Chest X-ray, PA view. Patient: 3 years old, sex F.
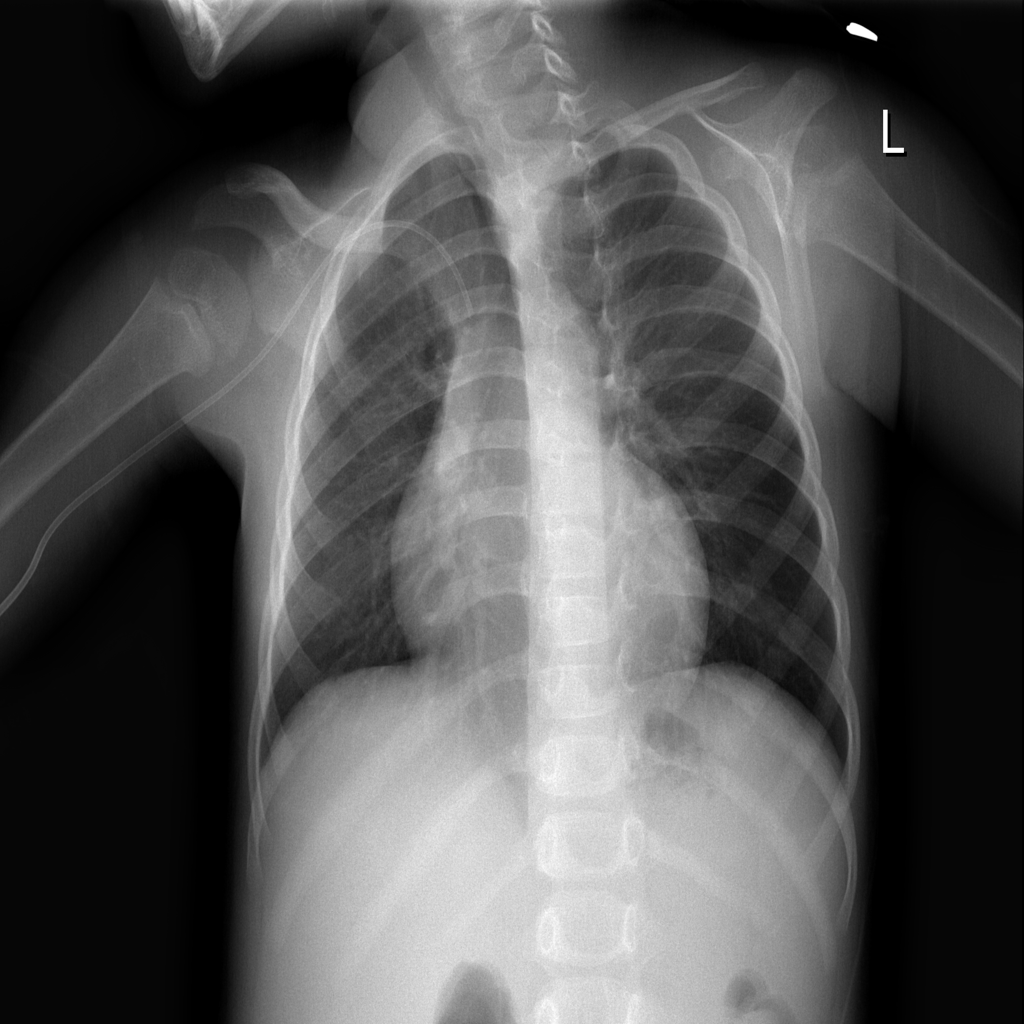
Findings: No Finding